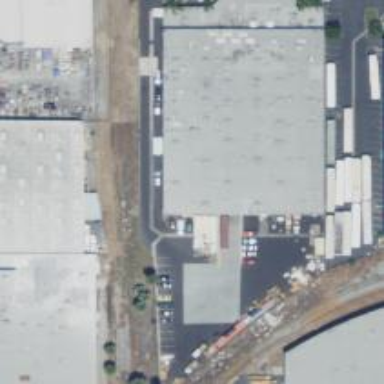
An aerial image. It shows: Warehouse.